Question: I want to create something like the image below:
I've looked in the qwtplot documentation, but I think it is not possible to be done.
Anyone ever tried it?

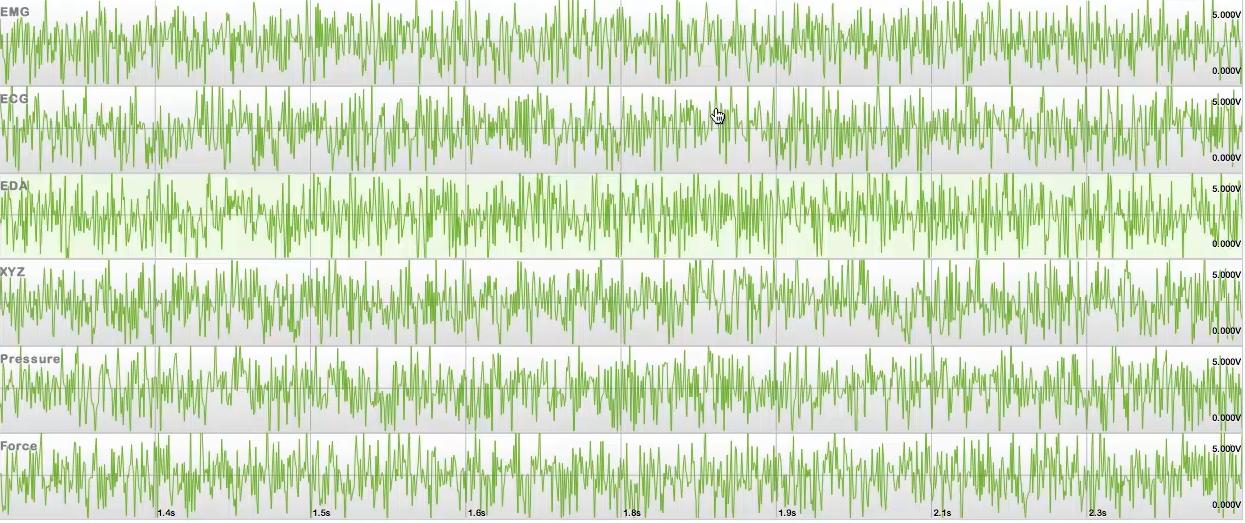
Answer: Have a look at this question's answer: <URL>
You should create your own 'QwtScaleDraw' subclass and redefine 'virtual QwtText label(double) const' as described in the link to something like this:
'''
virtual QwtText label(double val) const
{
return QwtText(QString::number(val) + "s");
}
'''
For more information on format and precision of the value have a look <URL>.
You can add a custom label using <URL>.
This may look like this:
'''
QwtPlotMarker marker = new QwtPlotMarker();
marker->attach(your_plot_instance);
marker->setValue(0.0, 0.0); // location of the label in plot coordinates
marker->setLabel("title");
'''
If you want to set more properties for the plot marker, please have a look at the <URL>